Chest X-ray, AP view. Patient: 63 years old, sex M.
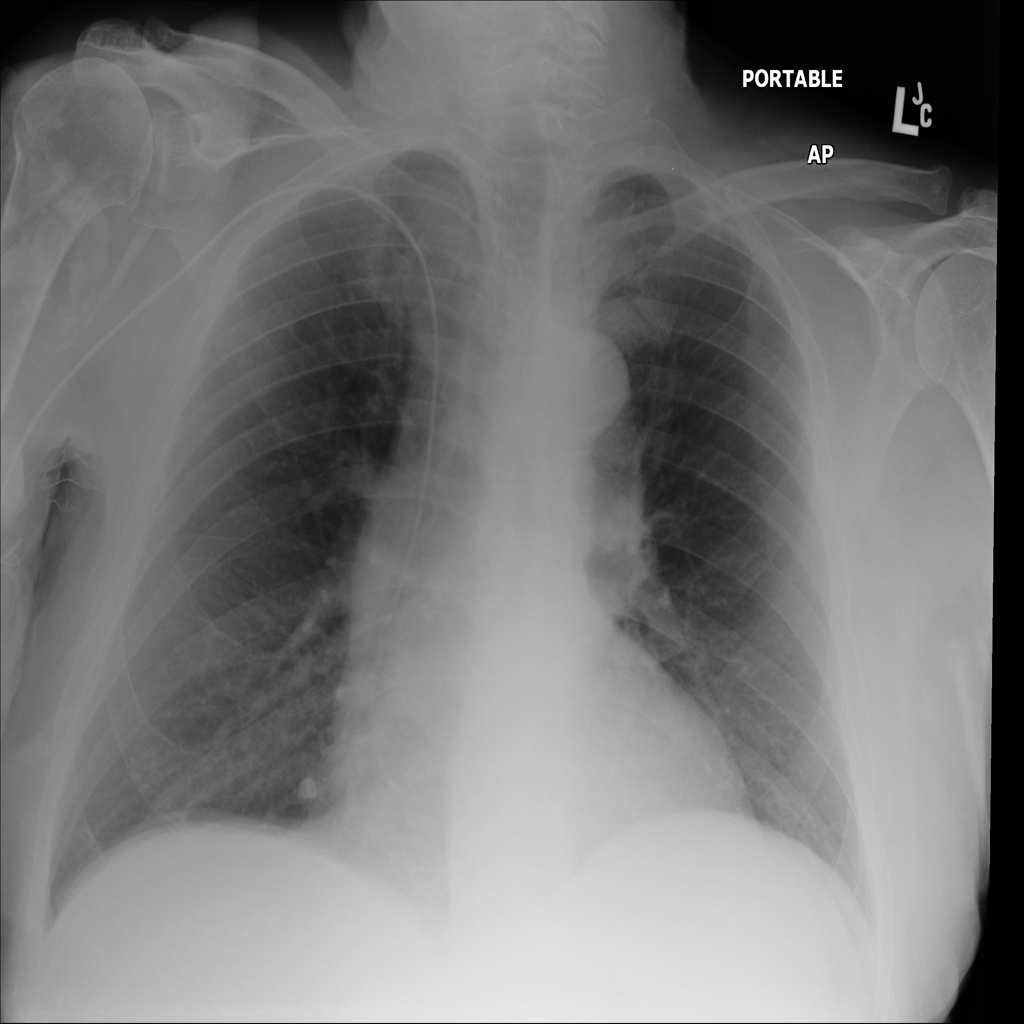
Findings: No Finding